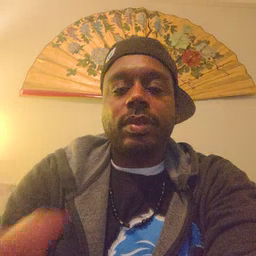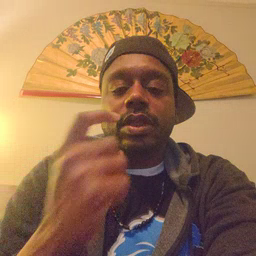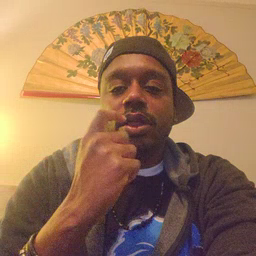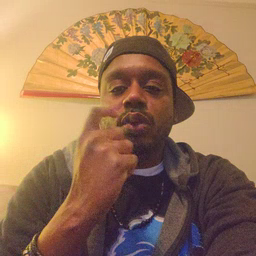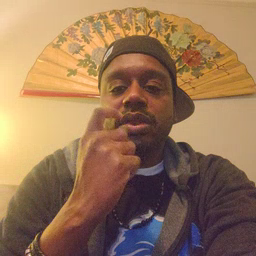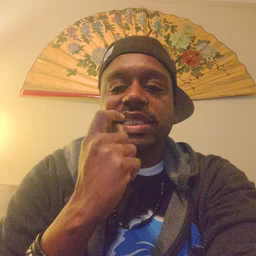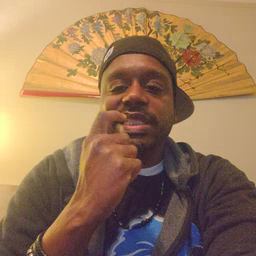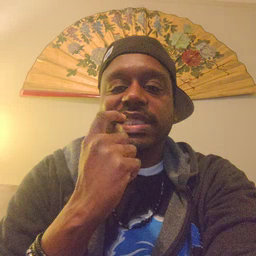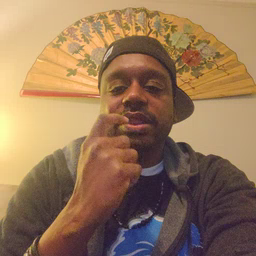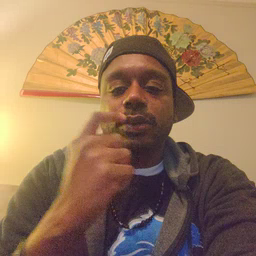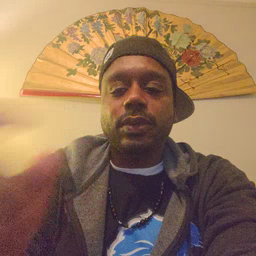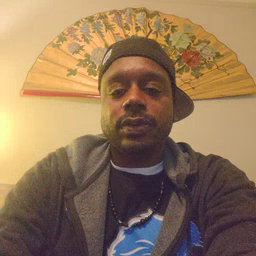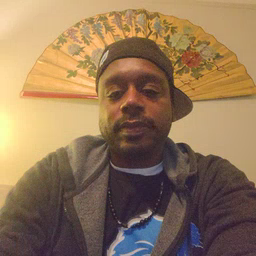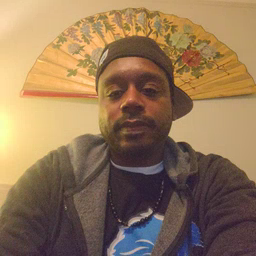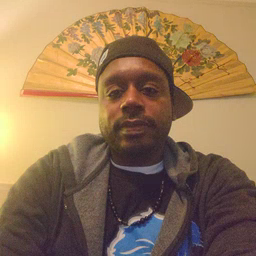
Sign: tooth